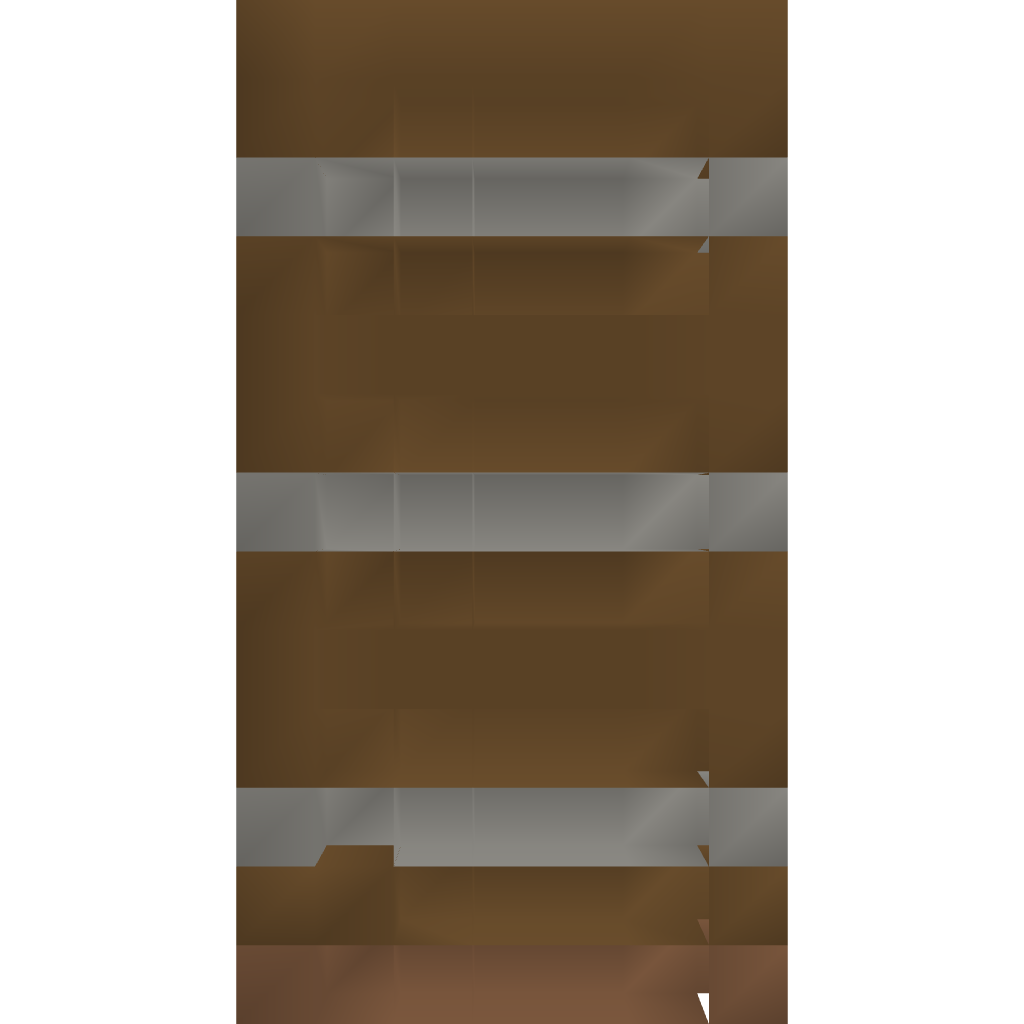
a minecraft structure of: Tower House